Field crop: tomato
Growth stage: 1
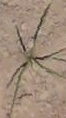
Species: cyperus